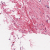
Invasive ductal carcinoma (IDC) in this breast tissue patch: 0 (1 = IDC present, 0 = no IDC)